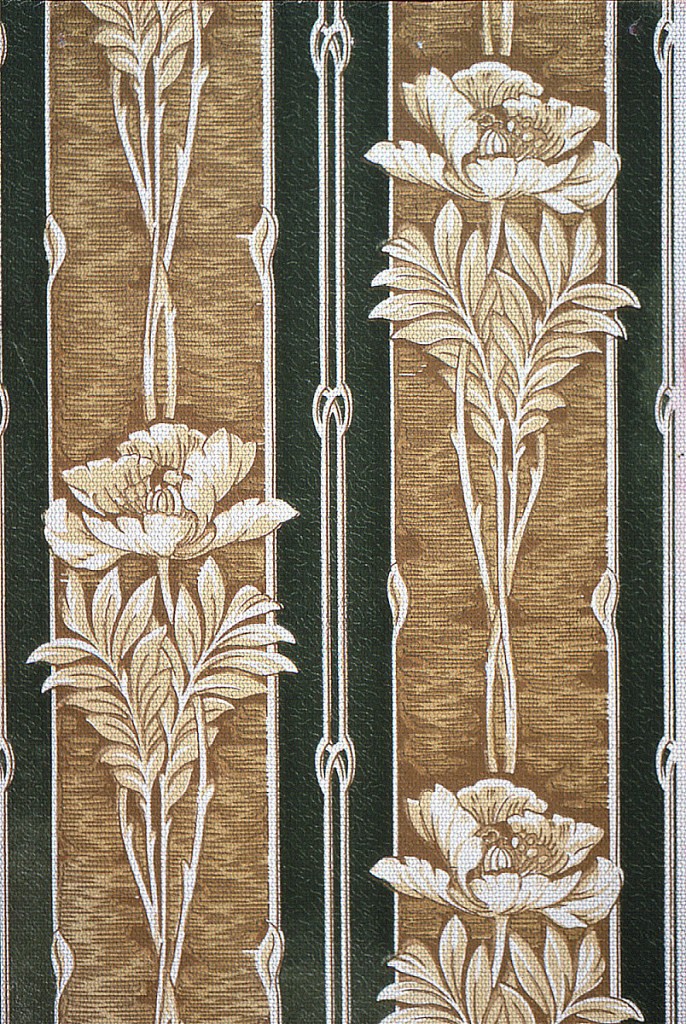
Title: Sidewall - sample
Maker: Wallace Wall-Paper Co., Cortland, New York
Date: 1906–08
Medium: Machine-printed
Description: Floral stripe design. Single poppy flower with foliage on long stem. Flowers printed against a textured brown stripe, alternating with a black stripe.